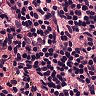
Metastatic tissue present: no